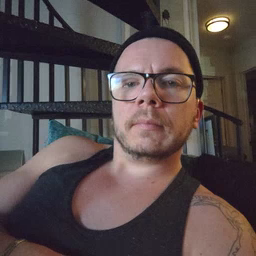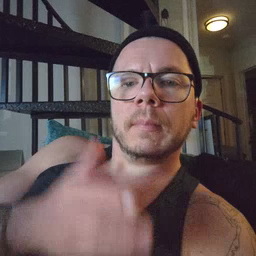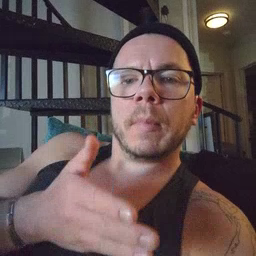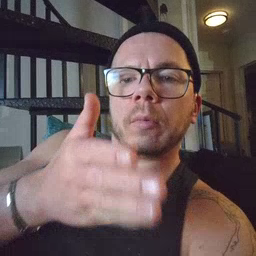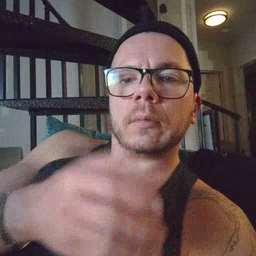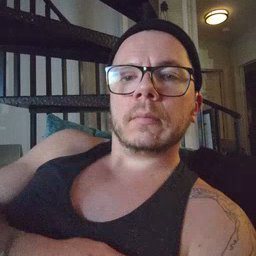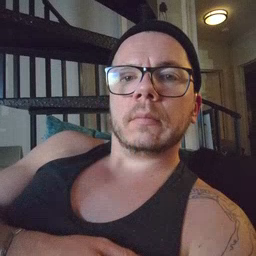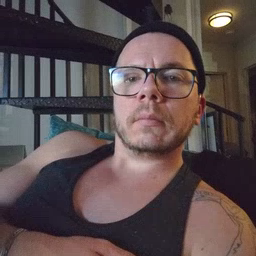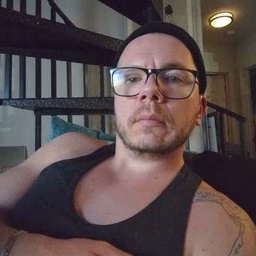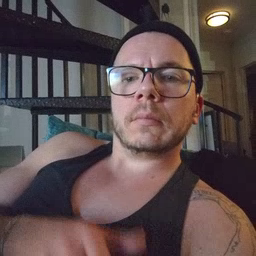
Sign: boat